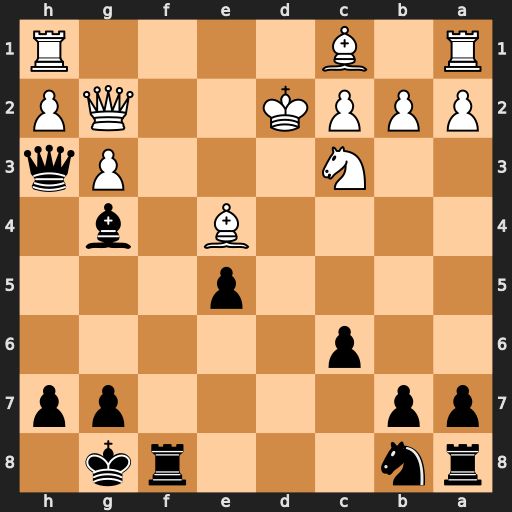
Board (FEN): rn3rk1/pp4pp/2p5/4p3/4B1b1/2N3Pq/PPPK2QP/R1B4R
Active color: b
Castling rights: -
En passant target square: -
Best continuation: Qxg2+ Bxg2 Rf2+ Ke3 Rxg2